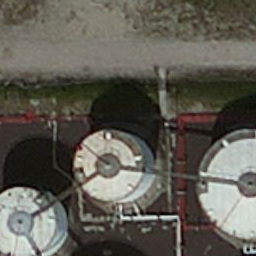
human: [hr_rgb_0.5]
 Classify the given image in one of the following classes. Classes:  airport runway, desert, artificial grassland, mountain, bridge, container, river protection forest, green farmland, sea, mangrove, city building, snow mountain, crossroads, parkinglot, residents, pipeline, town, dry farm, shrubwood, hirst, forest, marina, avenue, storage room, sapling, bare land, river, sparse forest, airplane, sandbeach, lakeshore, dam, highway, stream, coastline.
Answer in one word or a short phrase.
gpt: storage room